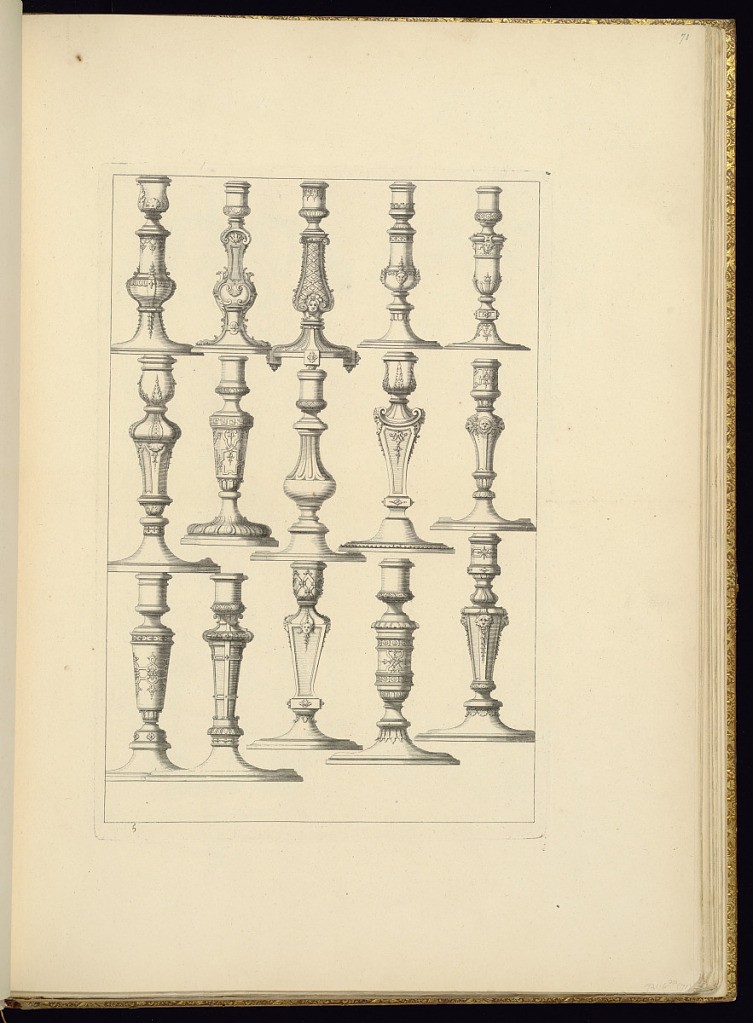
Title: Ornamented Gueridon Designs
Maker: Jean Berain, the elder, French, 1640-1711
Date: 1711
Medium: Engraving on laid paper
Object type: Bound print
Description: Designs for gueridons featuring ornamental motifs such as acanthus leaves, gadrooning, shells, rosettes, scrolls, masks, meanders, and egg and dart patterns. The plate is numbered but not signed.